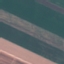
Label: AnnualCrop